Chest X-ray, AP view. Patient: 63 years old, sex M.
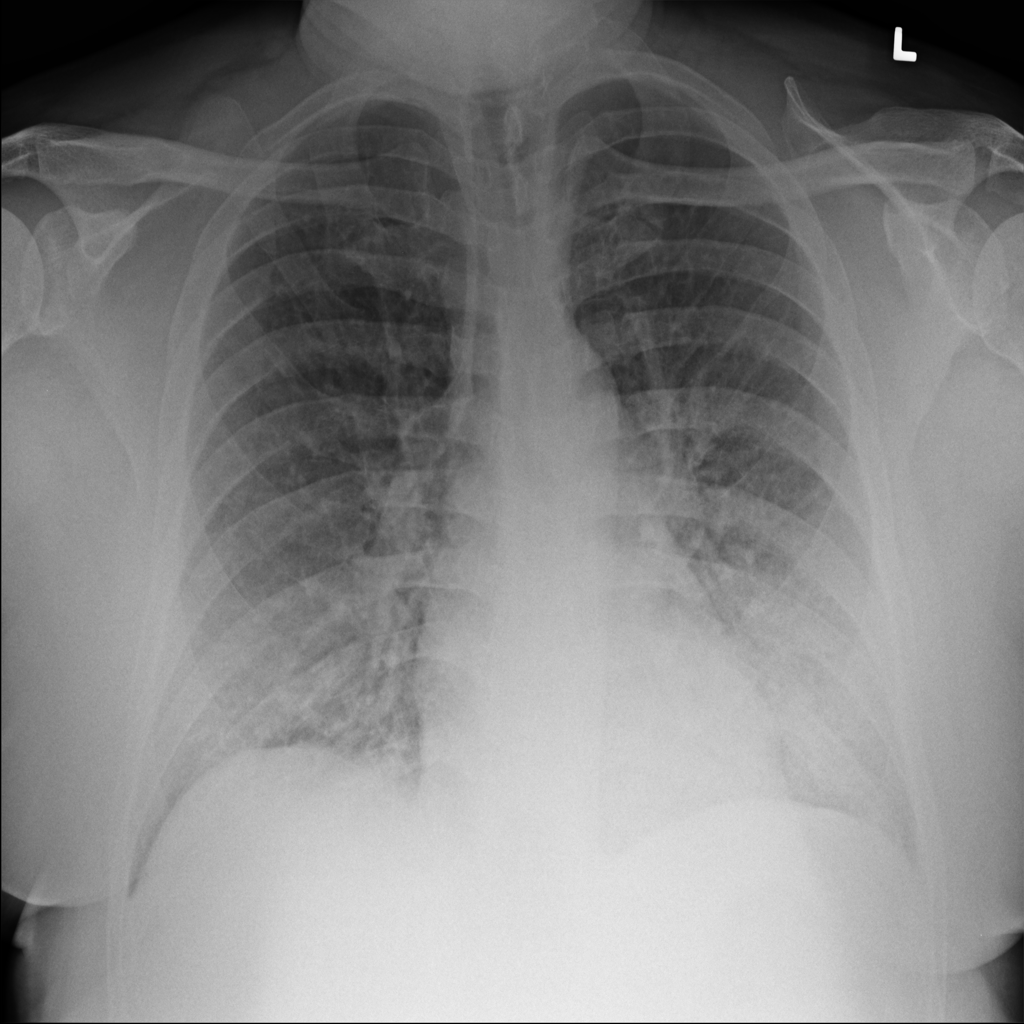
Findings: Infiltration